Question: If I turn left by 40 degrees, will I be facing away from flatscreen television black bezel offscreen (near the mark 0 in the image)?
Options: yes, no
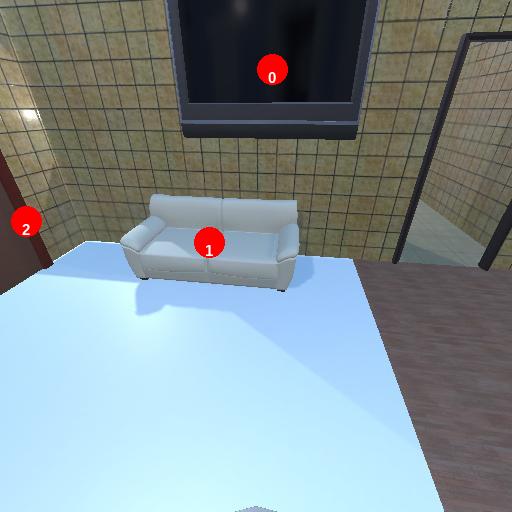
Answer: yes